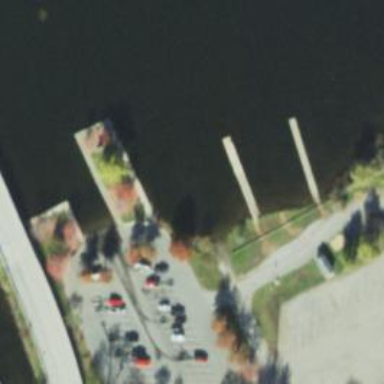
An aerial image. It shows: Slipway on leisure land.